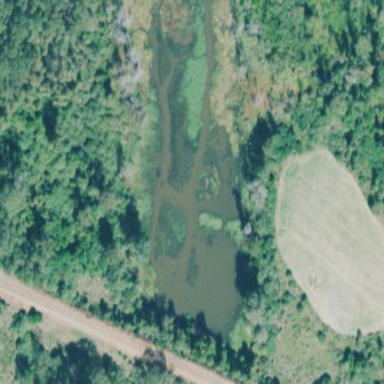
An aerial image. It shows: Natural lake or pond.